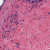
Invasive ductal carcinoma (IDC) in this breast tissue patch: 0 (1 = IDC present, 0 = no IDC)